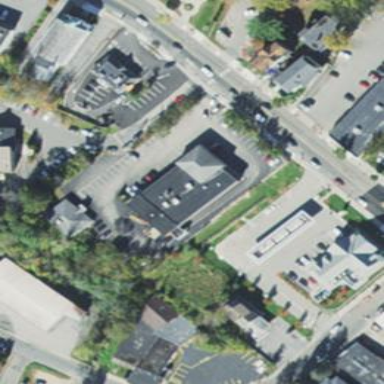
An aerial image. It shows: Building that is pharmacy providing healthcare services.